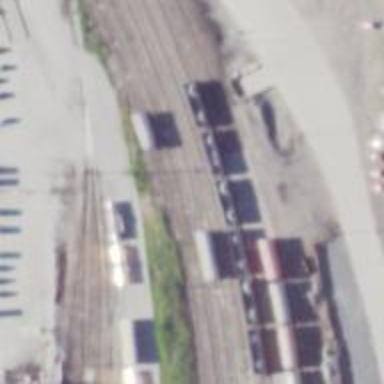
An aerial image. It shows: Railway spur service.